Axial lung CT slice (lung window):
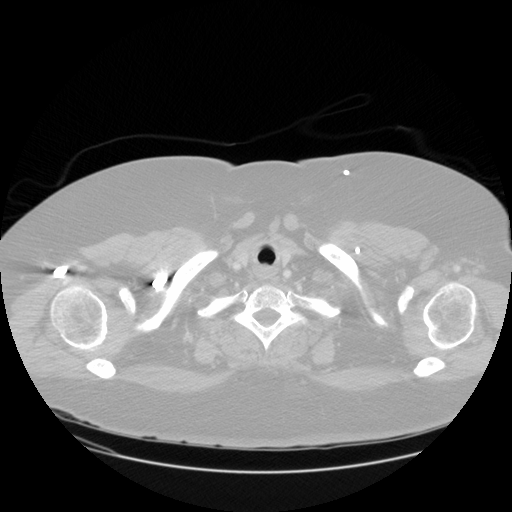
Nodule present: no